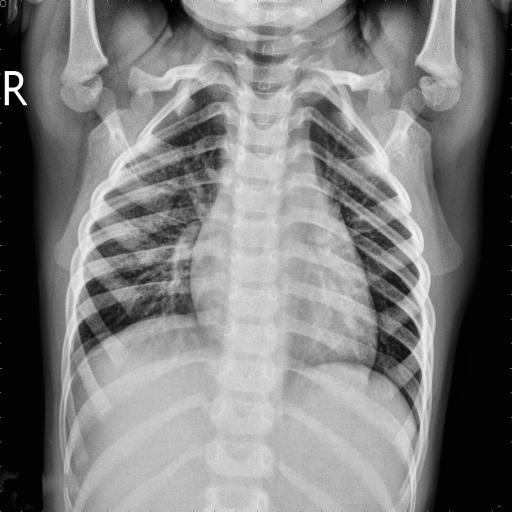
Finding: NORMAL